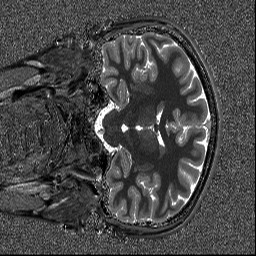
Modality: T1map
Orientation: coronal
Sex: male